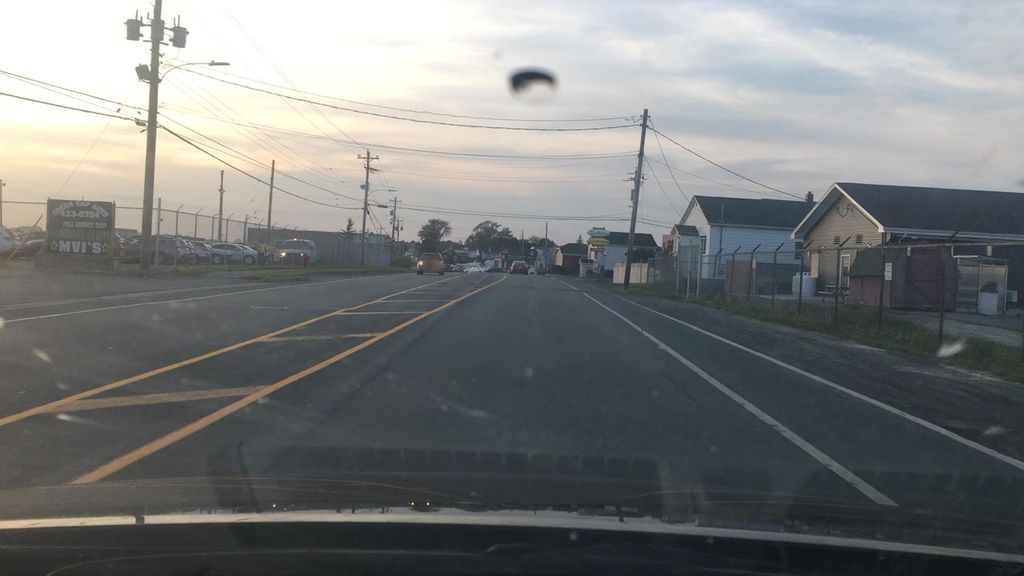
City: halifax